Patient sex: M
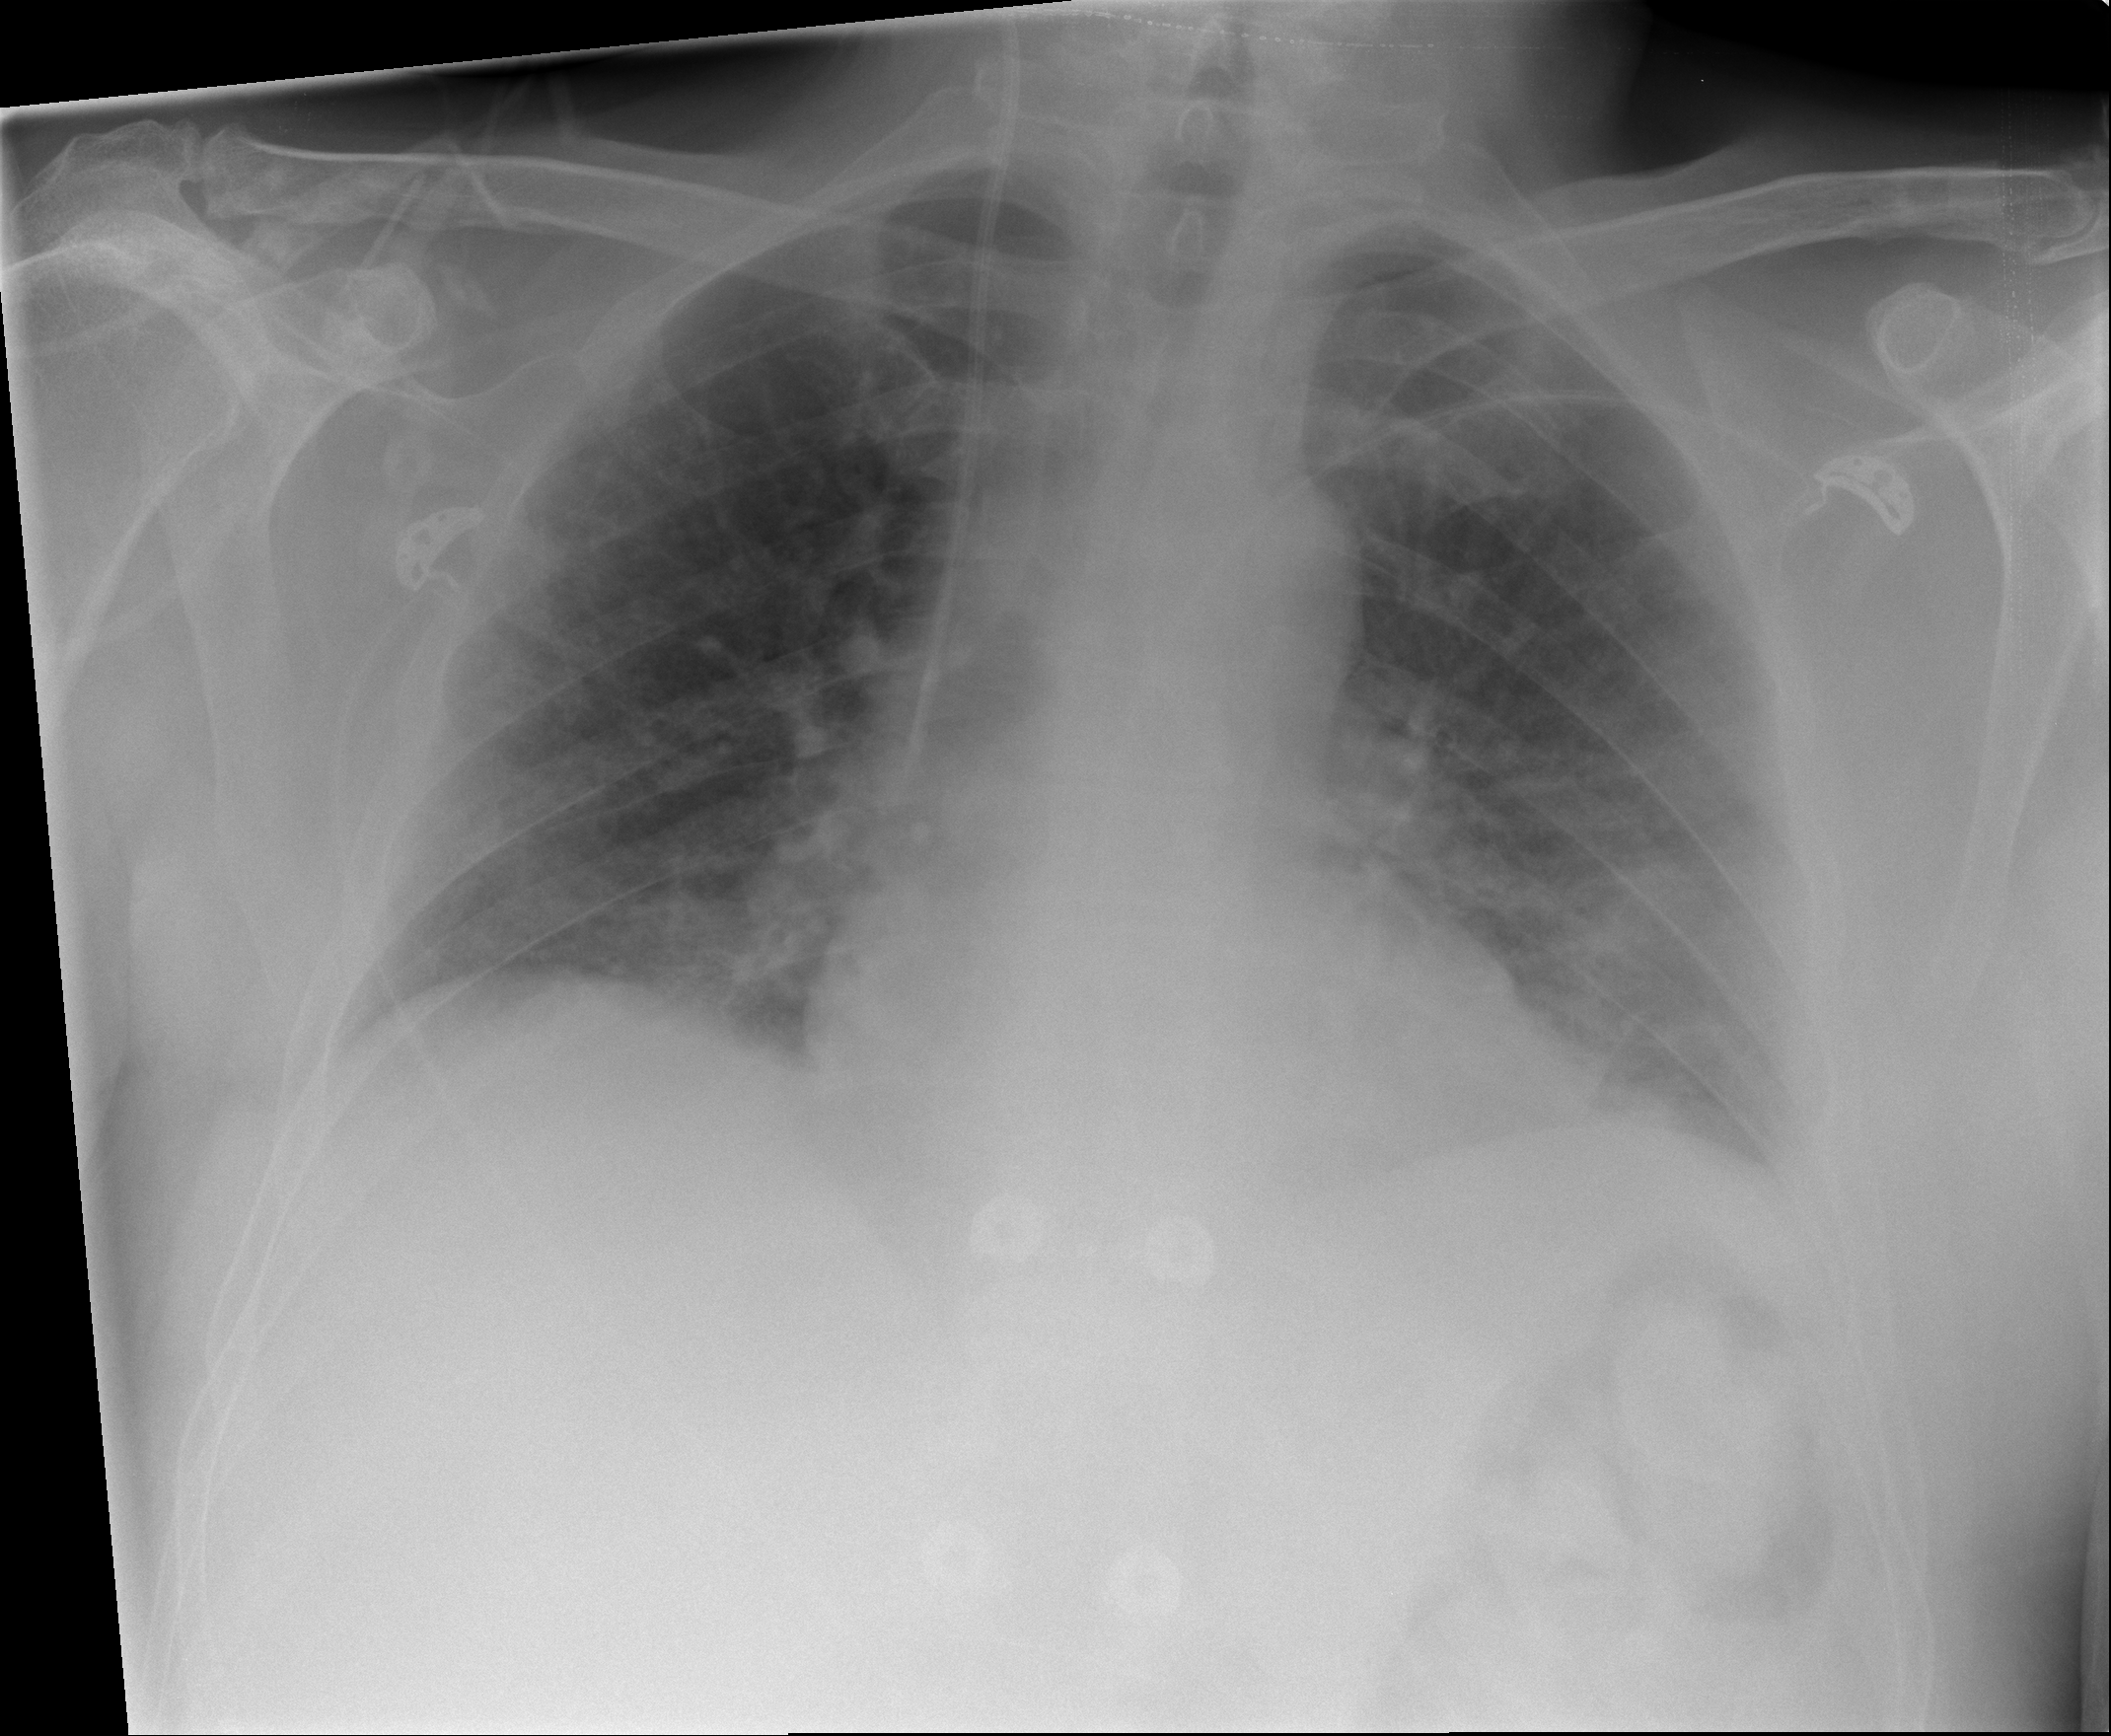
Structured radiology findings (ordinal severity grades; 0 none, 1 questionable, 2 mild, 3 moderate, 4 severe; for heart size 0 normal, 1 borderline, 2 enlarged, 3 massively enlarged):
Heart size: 0
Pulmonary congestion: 0
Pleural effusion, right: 0
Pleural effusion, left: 1
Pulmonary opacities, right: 1
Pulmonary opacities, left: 1
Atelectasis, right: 0
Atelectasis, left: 0